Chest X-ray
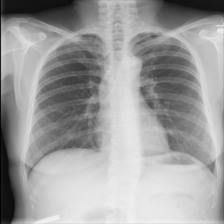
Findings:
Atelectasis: negative
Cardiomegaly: negative
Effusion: negative
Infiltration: negative
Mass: negative
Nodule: negative
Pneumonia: negative
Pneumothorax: negative
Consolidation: negative
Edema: negative
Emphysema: negative
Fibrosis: negative
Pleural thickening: negative
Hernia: negative